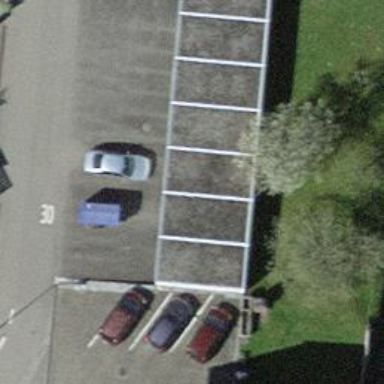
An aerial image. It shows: Flat roofed garages.